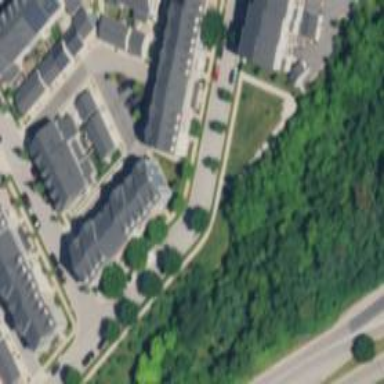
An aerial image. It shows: Asphalt alley designated as service road.